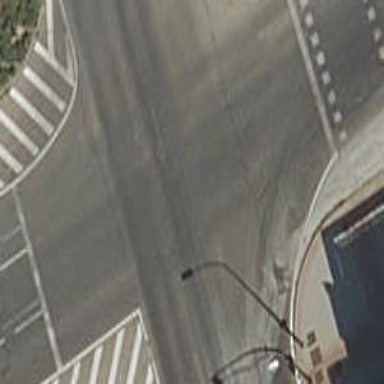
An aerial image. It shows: Road with traffic signals.